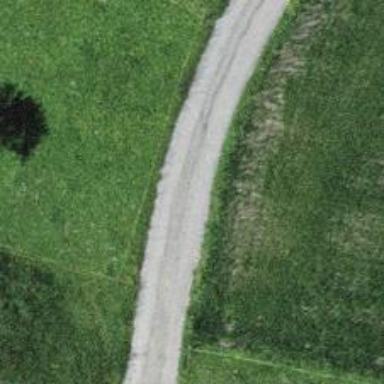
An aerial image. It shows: Unclassified paved road.